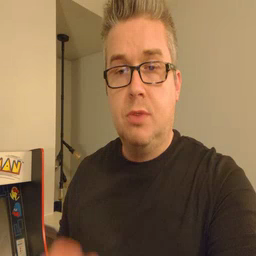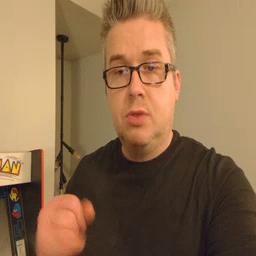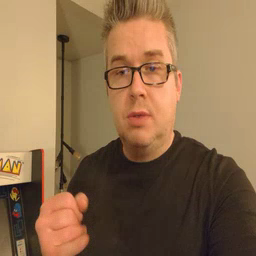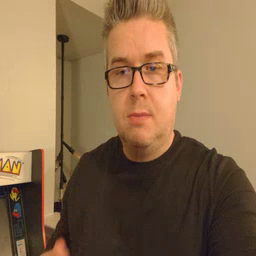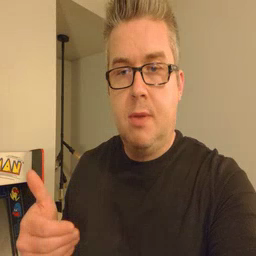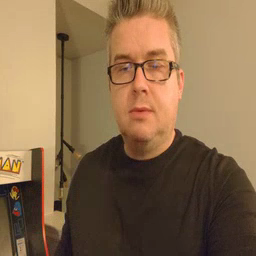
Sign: jeans